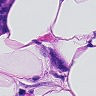
Metastatic tissue present: yes